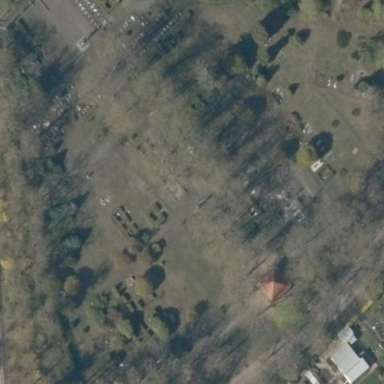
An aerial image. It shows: Cemetery.